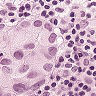
Metastatic tissue present: yes